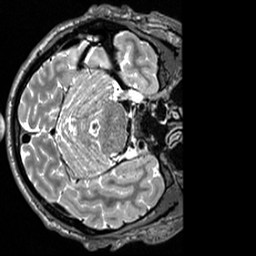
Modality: T2w
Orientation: axial
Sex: male